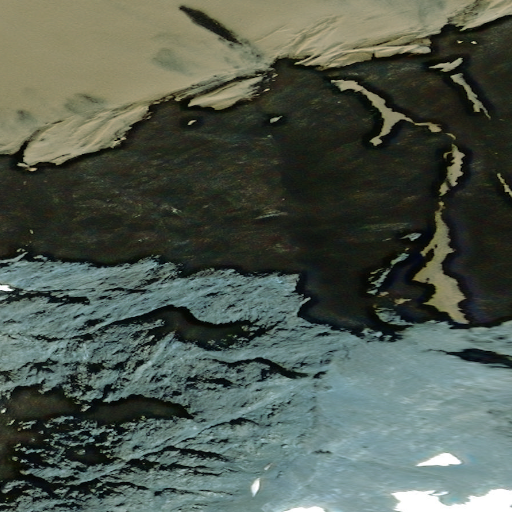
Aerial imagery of mountain in Alaska named Phoenix Peak containing only unknown